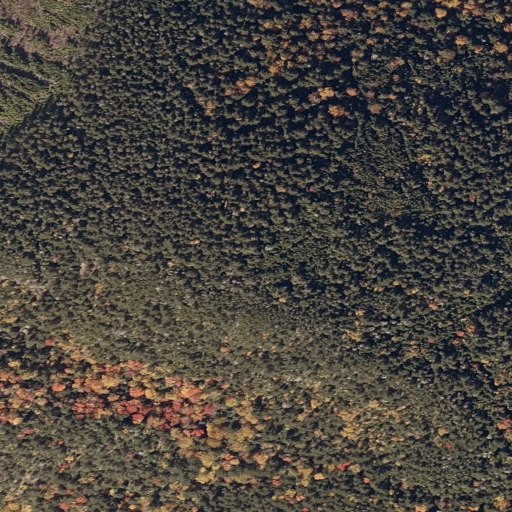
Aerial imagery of mountain in Maine named Old Turk Mountain containing evergreen forest and mixed forest